【题型】选择题　【知识点】平面几何　【难度】hard
如图，在 \( \text{Rt}\triangle ABC \) 中，\( \angle ACB = 90^\circ \)，以其三边为边向外作正方形，过点 \( C \) 作 \( CR \perp FG \) 于点 \( R \)，再过点 \( C \) 作 \( PQ \perp CR \) 分别交 \( DE \)，\( BH \) 于点 \( P \)，\( Q \)。若 \( QH = 2PE \)，\( PQ = 15 \)，则 \( CR \) 的长为（\\）

A. \( 14 \) \quad B. \( 15 \) \quad C. \( 8\sqrt{3} \) \quad D. \( 6\sqrt{5} \)
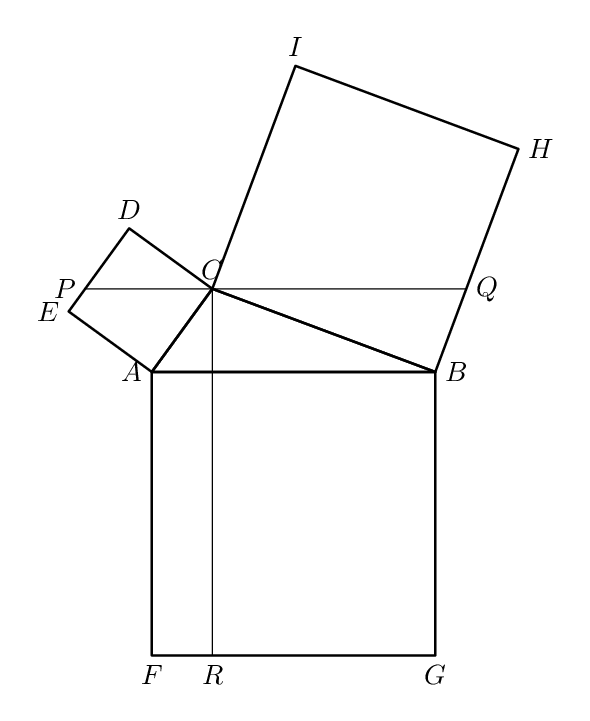
【解答】
【分析】如图，连接 \( EC \)，\( CH \)。设 \( AB \) 交 \( CR \) 于 \( J \).证明 \( \triangle ECP \backsim \triangle HCQ \)，推出 \( \frac{PC}{CQ} = \frac{CE}{CH} = \frac{EP}{HQ} = \frac{1}{2} \)，由 \( PQ = 15 \)，可得 \( PC = 5 \)，\( CQ = 10 \)，由 \( EC:CH = 1:2 \)，推出 \( AC:BC = 1:2 \)，设 \( AC = a \)，\( BC = 2a \)，证明四边形 \( ABQC \) 是平行四边形，推出 \( AB = CQ = 10 \)，根据 \( AC^2 + BC^2 = AB^2 \)，构建方程求出 \( a \) 即可解决问题.

【解答】解：如图，连接 \( EC \)，\( CH \)。设 \( AB \) 交 \( CR \) 于 \( J \)。

\(
\because \text{四边形 } ACDE \text{，四边形 } BCIH \text{ 都是正方形},
\)

\(
\therefore \angle ACE = \angle BCH = 45^\circ,
\)

\(
\because \angle ACB = 90^\circ,\ \angle BCI = 90^\circ,
\)

\(
\therefore \angle ACE + \angle ACB + \angle BCH = 180^\circ,\ \angle ACB + \angle BCI = 180^\circ,
\)

\(
\therefore B,\ C,\ I \text{ 共线，} A,\ C,\ I \text{ 共线，} E,\ C,\ H \text{ 共线，}
\)

\(
\because DE \parallel AI,\ BI \parallel CH,
\)

\(
\therefore \angle CEP = \angle CHQ,
\)

\(
\because \angle ECP = \angle QCH,
\)

\(
\therefore \triangle ECP \backsim \triangle HCQ,
\)

\(
\therefore \frac{PC}{CQ} = \frac{CE}{CH} = \frac{EP}{HQ} = \frac{1}{2},
\)

\(
\because PQ = 15,
\)

\(
\therefore PC = 5,\ CQ = 10,
\)

\(
\because EC:CH = 1:2,
\)

\(
\therefore AC:BC = 1:2, \text{设 } AC = a,\ BC = 2a,
\)

\(
\because PQ \perp CR,\ CR \perp AB,
\)

\(
\therefore PQ \parallel AB,
\)

\(
\because AC \parallel BQ,\ CQ \parallel AB,
\)

\(
\therefore \text{四边形 } ABQC \text{ 是平行四边形},
\)

\(
\therefore AB = CQ = 10,
\)

\(
\therefore AC^2 + BC^2 = AB^2,
\)

\(
\therefore 5a^2 = 100,
\)

\(
\therefore a = 2\sqrt{5} \ (\text{负根已经舍弃}),
\)

\(
\therefore AC = 2\sqrt{5},\ BC = 4\sqrt{5},
\)

\(
\because \frac{1}{2} \cdot AC \cdot BC = \frac{1}{2} \cdot AB \cdot CJ,
\)

\(
\therefore CJ = \frac{2\sqrt{5} \times 4\sqrt{5}}{10} = 4,
\)

\(
\because JR = AF = AB = 10,
\)

\(
\therefore CR = CJ + JR = 14,
\)

故选：\( A \).

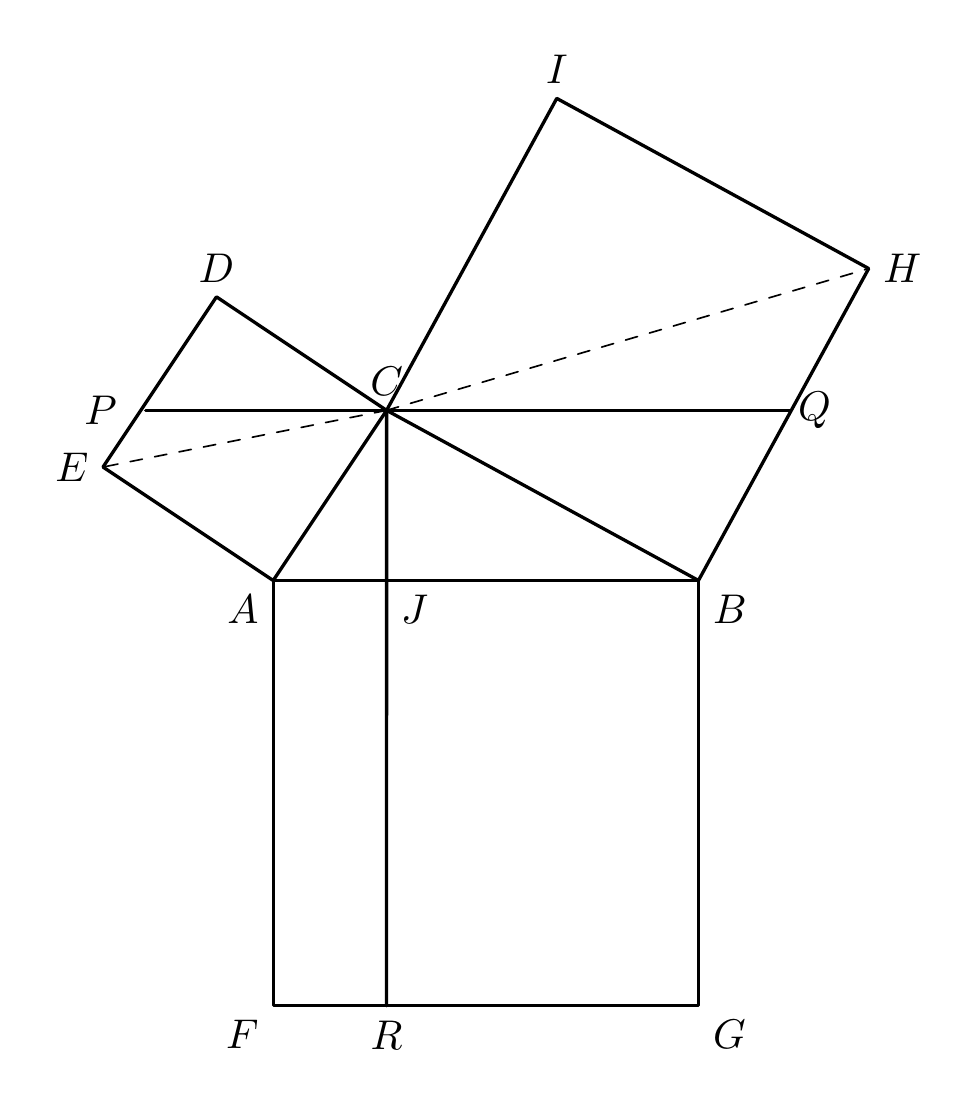